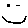
Label: smiley face